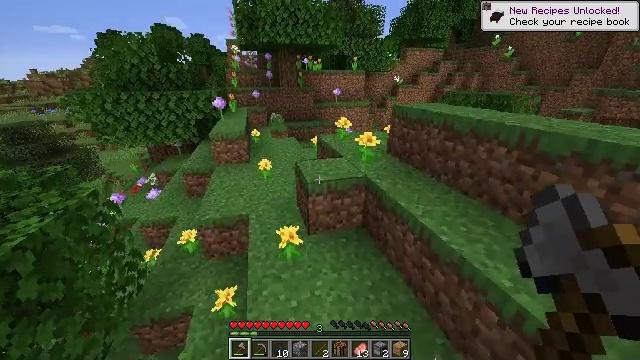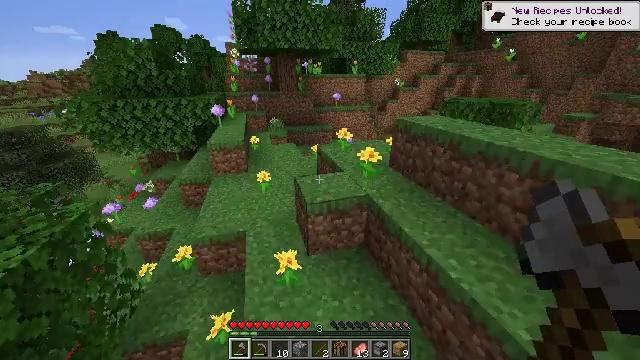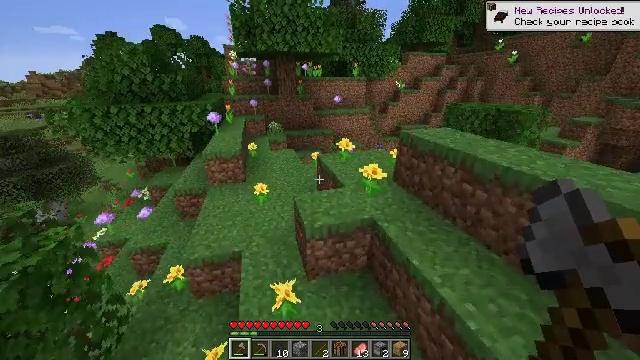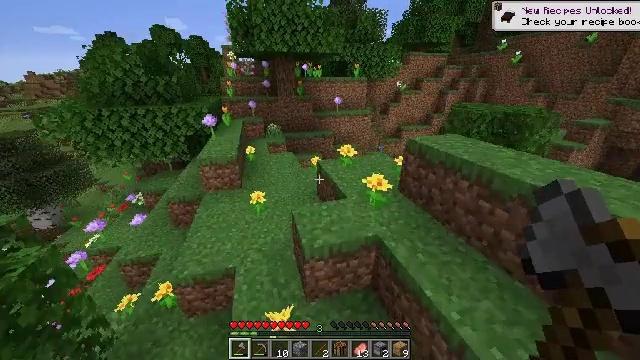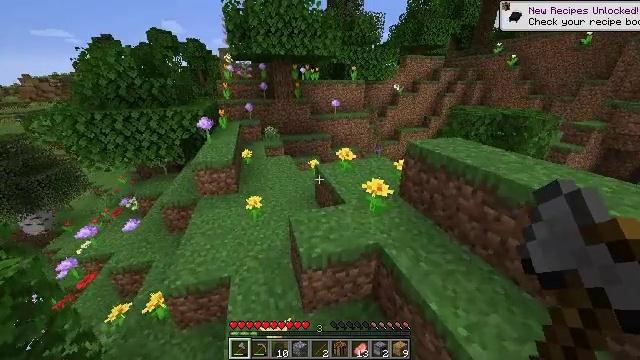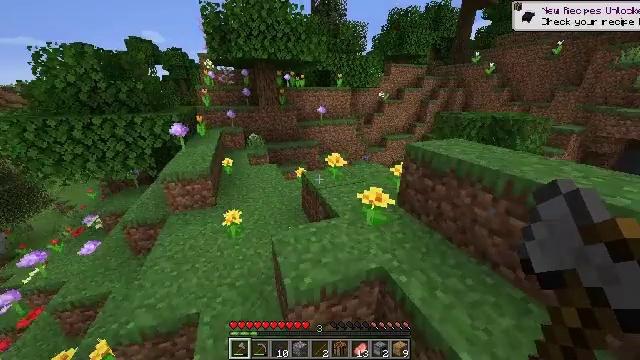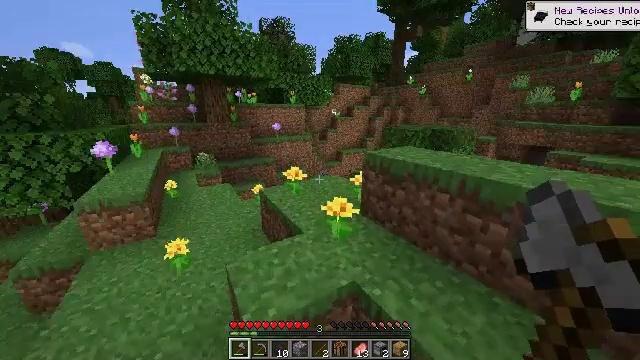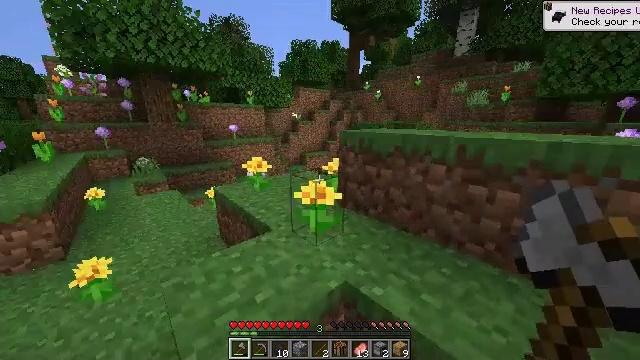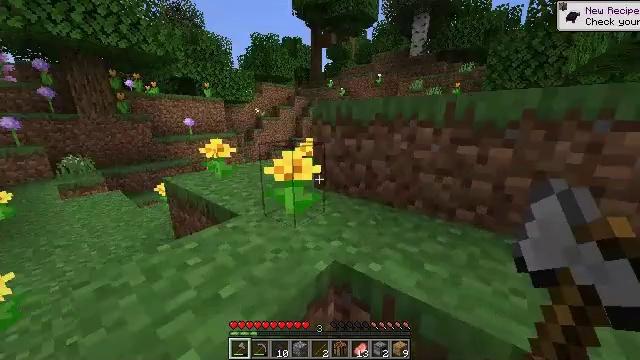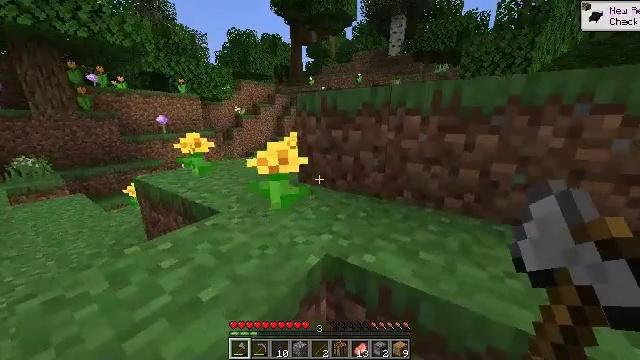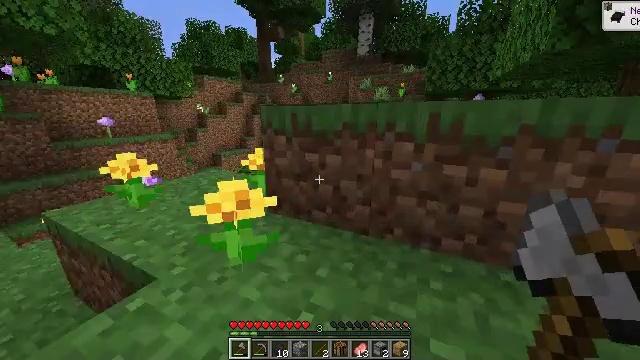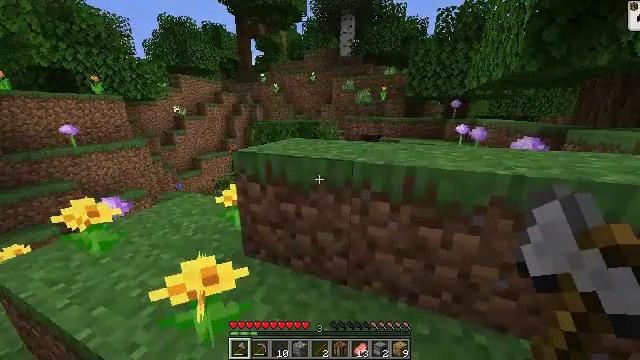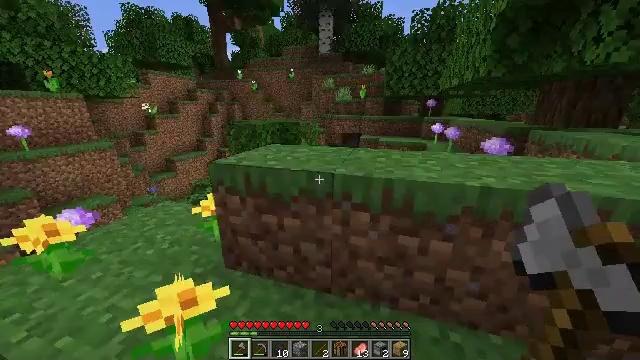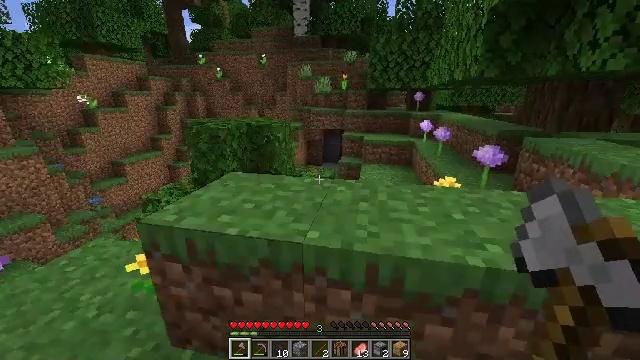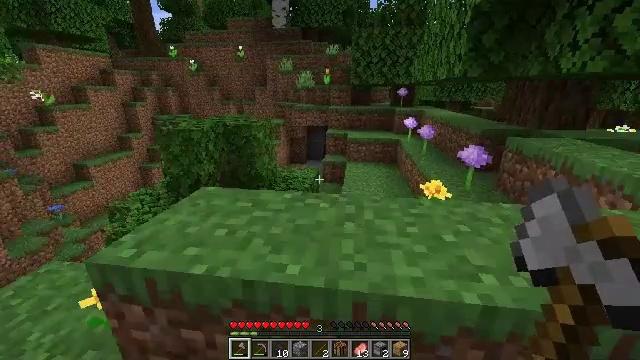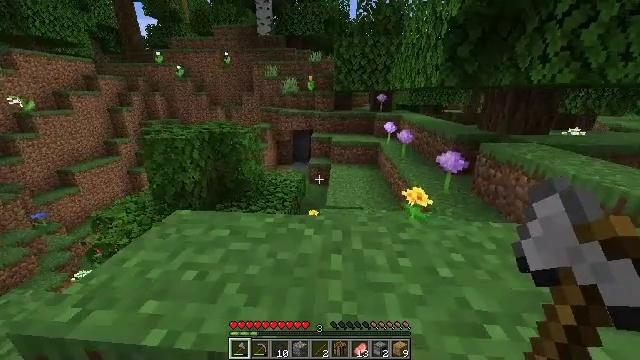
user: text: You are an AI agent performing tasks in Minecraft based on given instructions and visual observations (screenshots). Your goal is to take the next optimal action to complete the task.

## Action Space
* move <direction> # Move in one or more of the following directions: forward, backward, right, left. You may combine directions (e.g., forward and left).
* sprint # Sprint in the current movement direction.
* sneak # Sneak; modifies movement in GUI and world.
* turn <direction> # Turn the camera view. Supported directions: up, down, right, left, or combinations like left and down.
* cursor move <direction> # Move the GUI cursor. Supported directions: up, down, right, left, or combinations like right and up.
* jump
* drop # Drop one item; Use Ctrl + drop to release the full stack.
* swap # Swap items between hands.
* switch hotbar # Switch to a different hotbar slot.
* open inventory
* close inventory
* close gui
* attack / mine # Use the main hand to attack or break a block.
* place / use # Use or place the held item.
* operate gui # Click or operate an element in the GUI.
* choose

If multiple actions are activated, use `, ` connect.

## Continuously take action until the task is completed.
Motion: motion action
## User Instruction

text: Mine the allium flower.
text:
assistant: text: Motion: move forward, sprint, jump
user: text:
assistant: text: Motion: move forward, sprint, jump
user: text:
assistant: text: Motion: move forward, sprint, jump
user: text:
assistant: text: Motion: move forward, sprint, jump
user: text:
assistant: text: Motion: move forward, sprint, turn right and up, jump
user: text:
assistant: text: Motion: move forward, sprint, turn right and up, jump
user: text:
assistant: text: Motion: move forward, sprint, turn right and up, jump
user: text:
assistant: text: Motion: move forward, sprint, turn right, jump
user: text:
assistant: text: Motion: move forward, sprint, turn right, jump
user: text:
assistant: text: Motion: move forward, sprint, turn right, jump
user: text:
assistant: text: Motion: move forward, sprint, turn right, jump
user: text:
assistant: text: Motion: move forward, sprint, turn right, jump
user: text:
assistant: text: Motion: move forward, sprint, turn right and down, jump
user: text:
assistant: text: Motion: move forward, sprint, turn right, jump
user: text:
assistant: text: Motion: move forward, sprint, turn right, jump
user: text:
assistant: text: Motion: move forward, sprint, turn right, jump
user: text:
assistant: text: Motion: move forward, sprint, turn right, jump
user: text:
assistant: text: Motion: move forward, sprint, turn right and down, jump
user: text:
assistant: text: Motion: move forward, sprint, turn right, jump
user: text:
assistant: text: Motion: move forward, sprint, turn right and down, jump
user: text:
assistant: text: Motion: move forward, sprint, turn right and down, jump
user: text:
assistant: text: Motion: move forward, sprint, turn right and down, jump
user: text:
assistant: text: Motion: move forward, sprint, turn right, jump
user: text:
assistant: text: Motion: move forward, sprint, turn right, jump
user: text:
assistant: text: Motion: move forward, sprint, jump
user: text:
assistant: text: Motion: move forward, sprint, jump
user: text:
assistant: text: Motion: move forward, sprint, jump
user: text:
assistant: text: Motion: move forward, sprint, turn right, jump
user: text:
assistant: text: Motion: move forward, sprint, turn right, jump
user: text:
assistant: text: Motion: move forward, sprint, turn right, jump